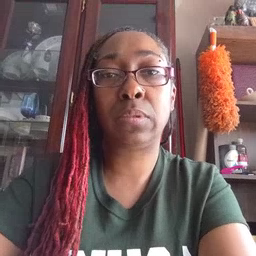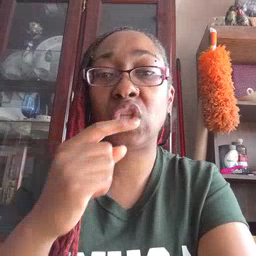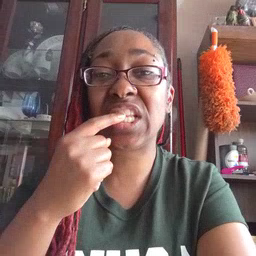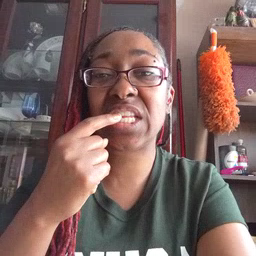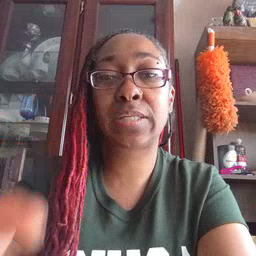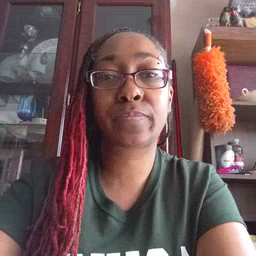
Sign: tooth